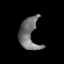
Tissue: prostate
Cell type: T cells
Senescence score: 0.7404
Nuclear area (px): 567
Mean DAPI intensity: 114.586